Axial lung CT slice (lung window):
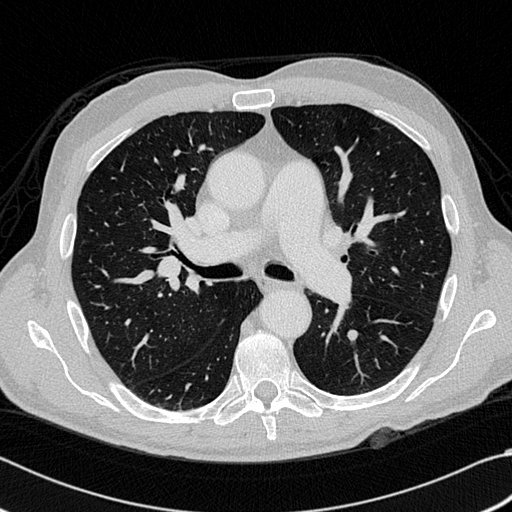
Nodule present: no